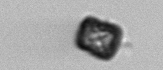
Label: Thalassiosira